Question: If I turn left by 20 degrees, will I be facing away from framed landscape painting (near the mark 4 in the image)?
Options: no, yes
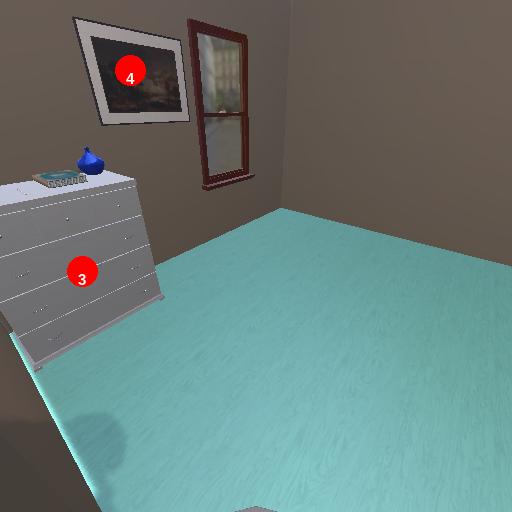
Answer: no